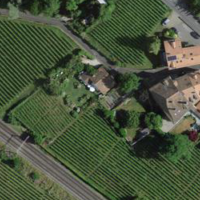
EUNIS habitat code: 57
Species observed at this site:
Sedum album
Euphorbia cyparissias